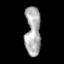
Tissue: lung
Cell type: Others
Senescence score: 0.175
Nuclear area (px): 747
Mean DAPI intensity: 170.375